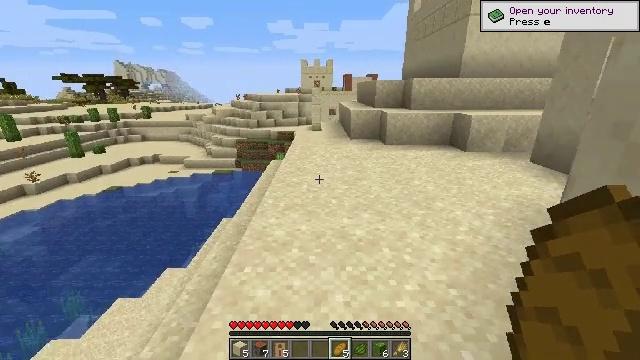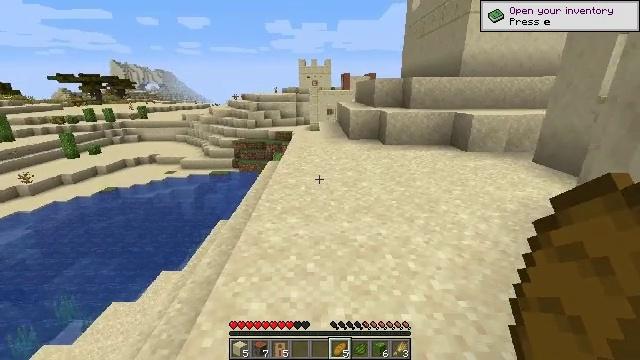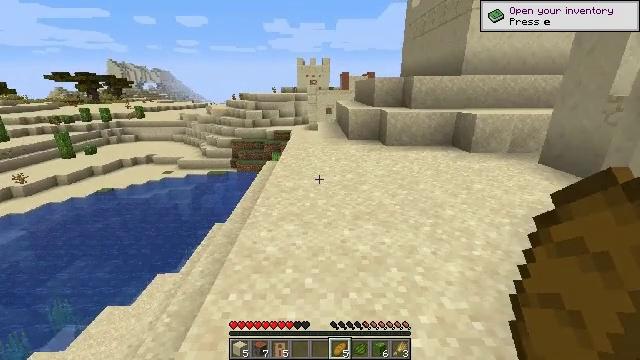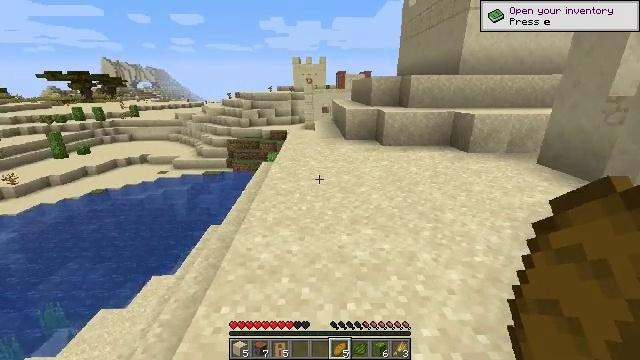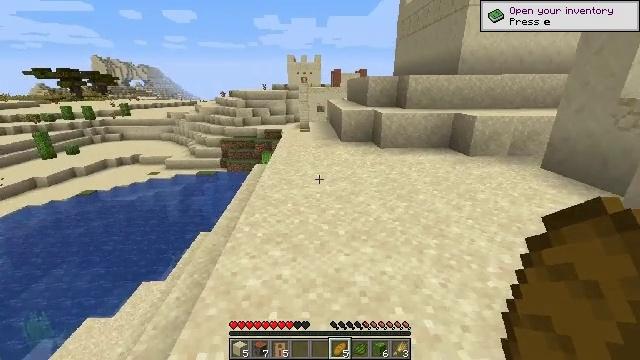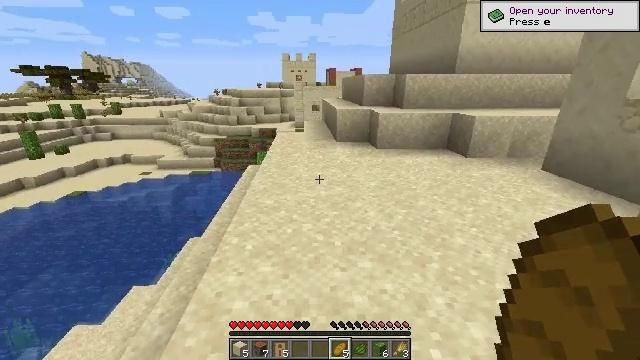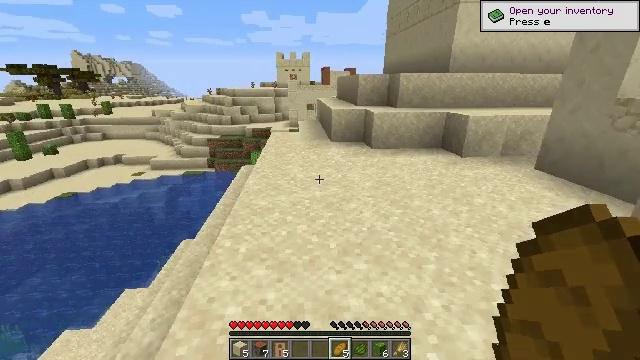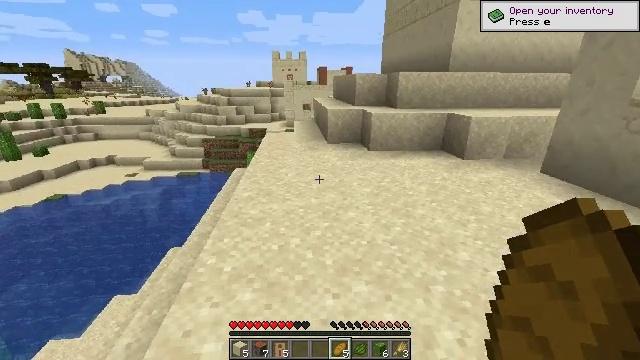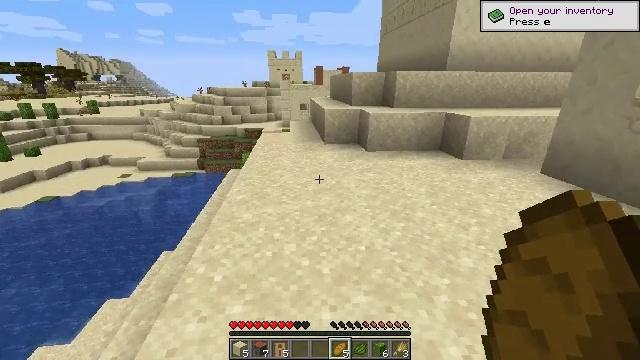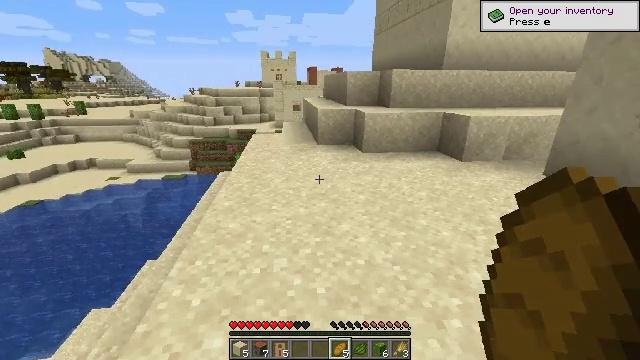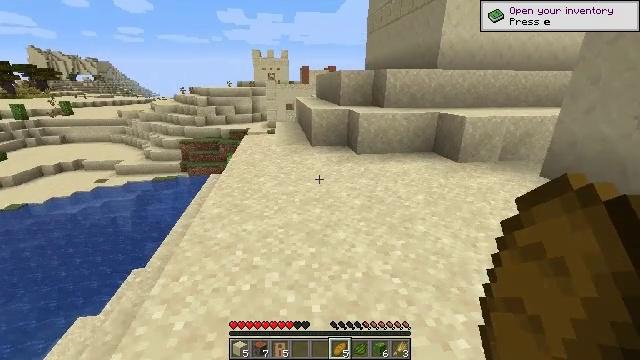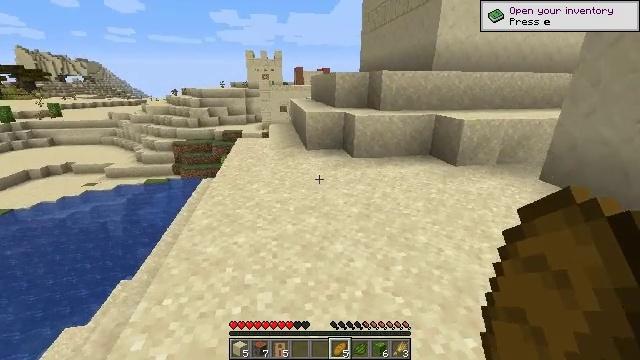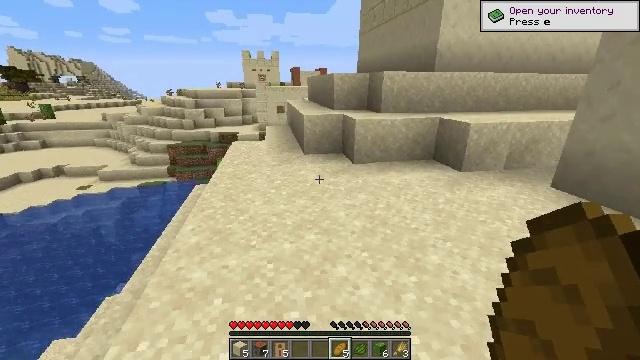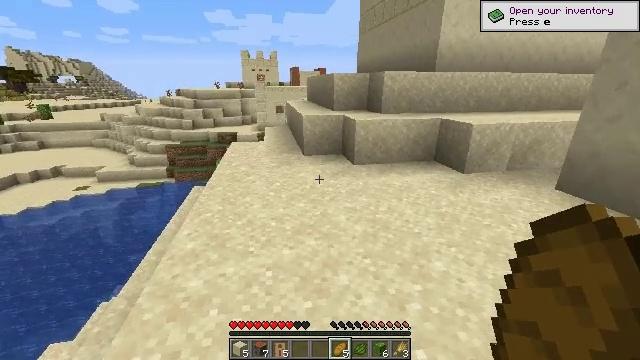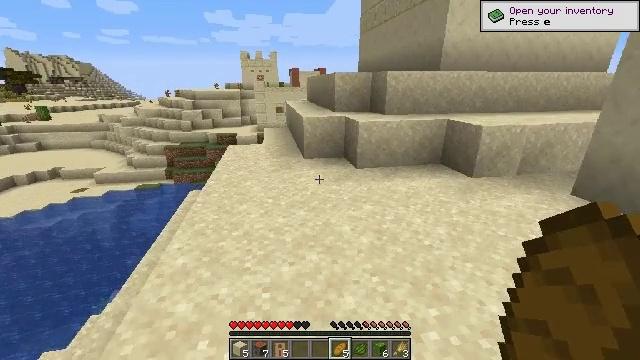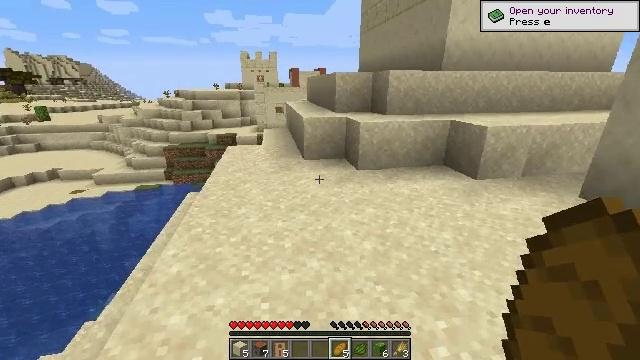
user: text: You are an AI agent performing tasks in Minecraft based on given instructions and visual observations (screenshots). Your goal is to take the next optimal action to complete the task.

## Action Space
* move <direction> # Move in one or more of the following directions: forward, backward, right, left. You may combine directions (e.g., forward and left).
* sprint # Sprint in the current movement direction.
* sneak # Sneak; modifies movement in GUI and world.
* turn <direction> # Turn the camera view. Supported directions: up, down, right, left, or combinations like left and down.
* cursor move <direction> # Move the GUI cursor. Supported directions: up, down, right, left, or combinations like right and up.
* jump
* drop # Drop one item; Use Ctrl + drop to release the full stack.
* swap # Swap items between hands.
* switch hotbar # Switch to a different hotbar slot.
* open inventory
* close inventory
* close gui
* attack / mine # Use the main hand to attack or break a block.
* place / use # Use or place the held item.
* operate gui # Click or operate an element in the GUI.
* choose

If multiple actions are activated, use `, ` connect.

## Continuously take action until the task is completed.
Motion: motion action
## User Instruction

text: Attack the lime bed to recycle it.
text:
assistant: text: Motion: move forward
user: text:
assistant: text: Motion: move forward
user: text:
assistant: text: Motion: move forward
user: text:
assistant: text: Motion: move forward, turn right
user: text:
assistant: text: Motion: move forward, turn right
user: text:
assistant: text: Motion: move forward, turn right
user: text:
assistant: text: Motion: move forward
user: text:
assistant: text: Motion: move forward
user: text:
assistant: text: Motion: move forward, turn right
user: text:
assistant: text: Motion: move forward, turn right
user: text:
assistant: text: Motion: move forward, turn right
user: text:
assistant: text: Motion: move forward
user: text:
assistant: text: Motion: move forward
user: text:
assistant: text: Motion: move forward
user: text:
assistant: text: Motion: move forward
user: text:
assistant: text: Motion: move forward
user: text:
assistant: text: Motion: move forward
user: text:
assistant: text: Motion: move forward, turn left
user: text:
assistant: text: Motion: move forward, turn left
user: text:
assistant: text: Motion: move forward
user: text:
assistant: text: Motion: move forward
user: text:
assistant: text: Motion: move forward and move left
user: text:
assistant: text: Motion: move forward and move left
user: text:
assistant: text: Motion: move forward and move left
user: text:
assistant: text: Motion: move forward and move left
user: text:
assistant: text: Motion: move forward and move left
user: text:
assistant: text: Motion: move forward
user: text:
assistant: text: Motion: move forward
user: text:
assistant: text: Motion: move forward
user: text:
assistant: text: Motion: move forward